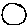
Label: circle